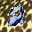
Label: 2